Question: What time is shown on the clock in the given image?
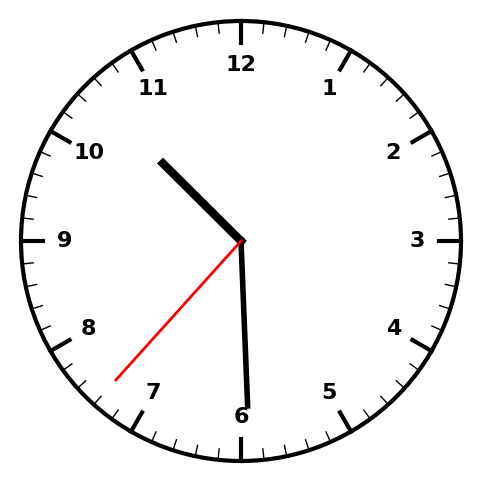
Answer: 10:29:37